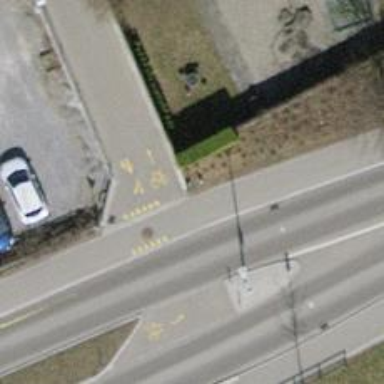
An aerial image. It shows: Hedge barrier.